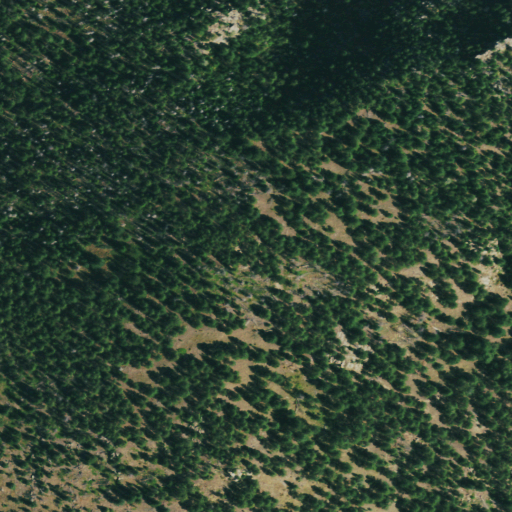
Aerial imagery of mountain in Colorado named Sheep Mountain containing evergreen forest and open water